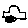
Label: car